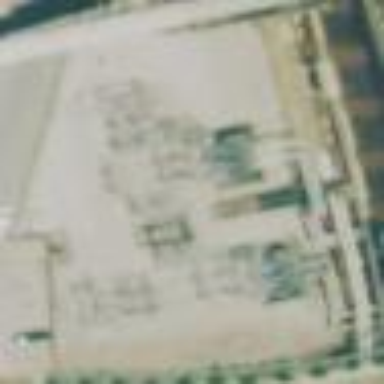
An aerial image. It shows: Power substation primarily used for electricity generation.